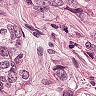
Metastatic tissue present: yes